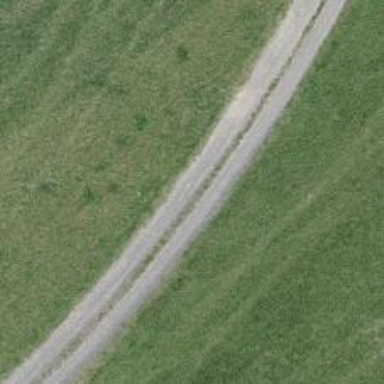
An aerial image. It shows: Track with grade2 tracktype.